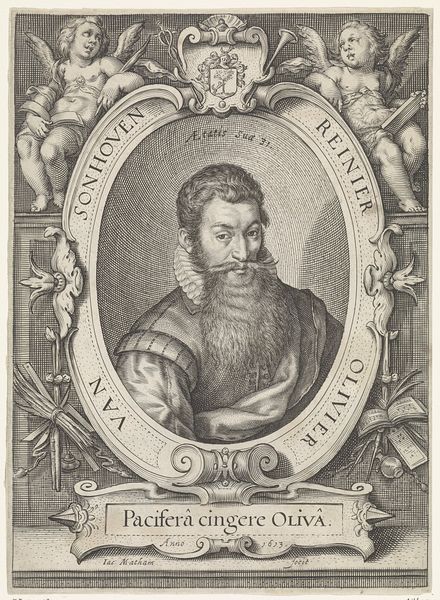
Titel: Portret van Reinier Olivier van Zonhoven
Künstler: Jacob Matham
Standort: Amsterdam
Institution: Rijksmuseum
Schlagwörter: mann, sitzen, nase, blick, ornament, bart, kragen, vollbart, ärmel, bildnis, halskrause, krausen, mantel, adel, bücher, schnurbart, inschrift, buch, medaillon, stich, niederländisch, bildniss, wappen, entspannt, voluten, wams, putten, kupferstich, blich, putti, bärtiger, zinken, bildis, reinier